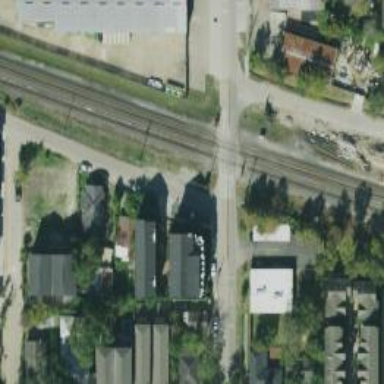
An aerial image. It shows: Level crossing along the railway.